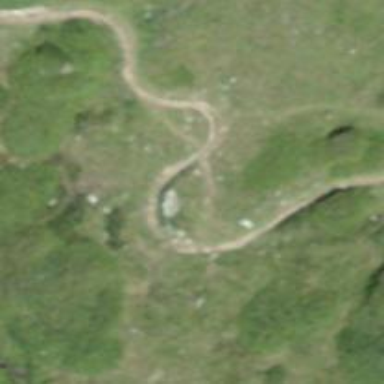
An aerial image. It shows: Ground path.